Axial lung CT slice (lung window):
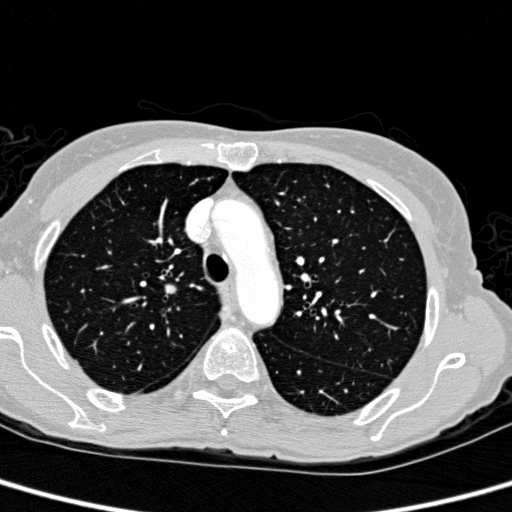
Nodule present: yes
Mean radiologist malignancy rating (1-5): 4